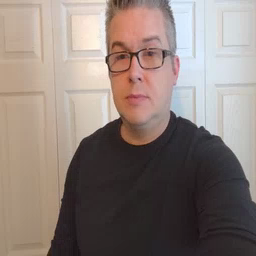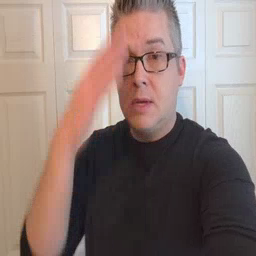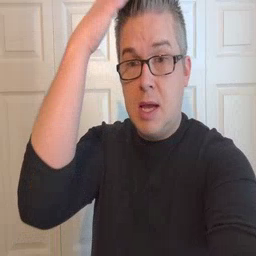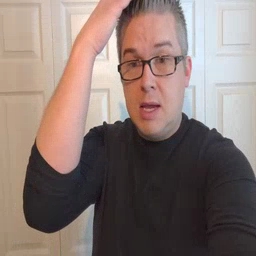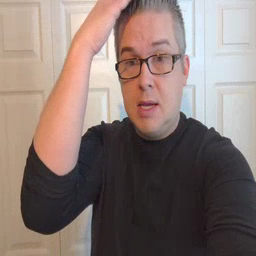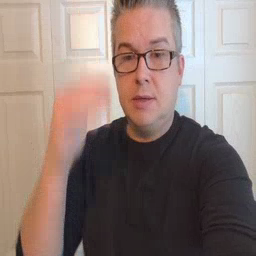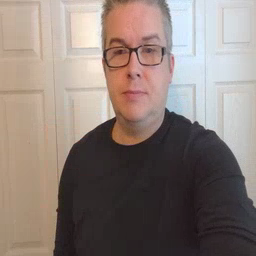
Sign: hat